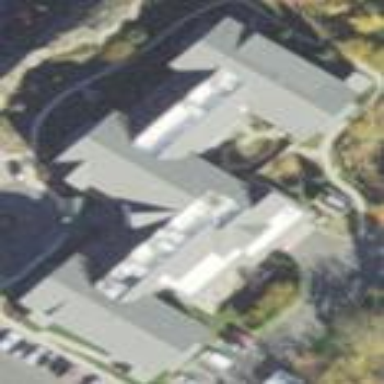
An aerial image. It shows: Building.